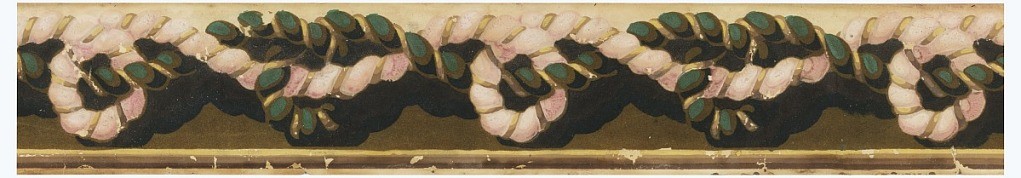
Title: Frieze
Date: ca. 1860
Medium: Block-printed and flocked paper
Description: Twisted green flock and pink cables, forming circles at intervals.